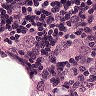
Metastatic tissue present: yes